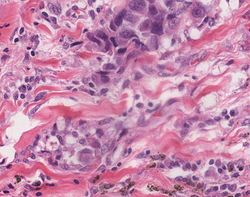
Tumor epithelial tissue: yes
Tumor-associated stroma tissue: yes
Normal tissue: no